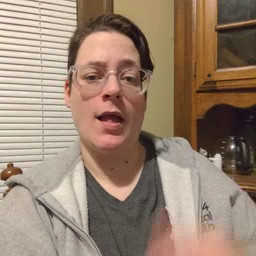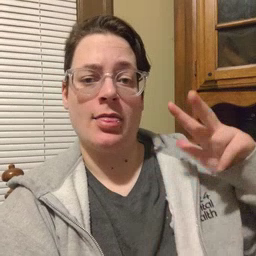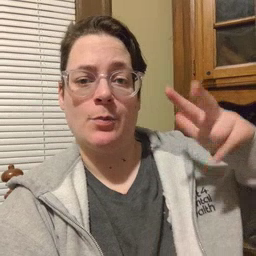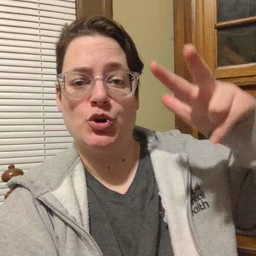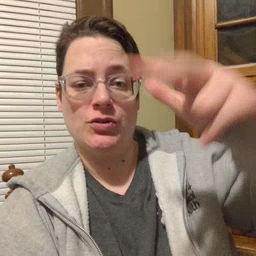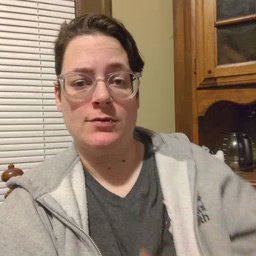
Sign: helicopter